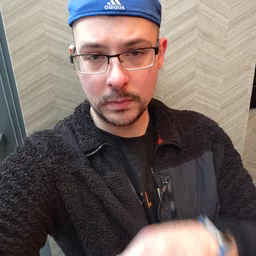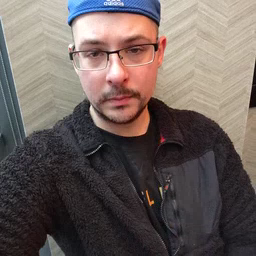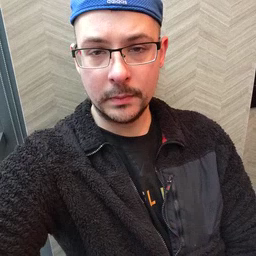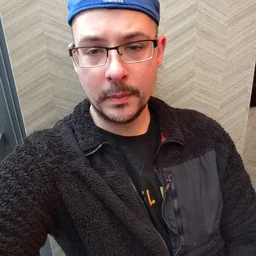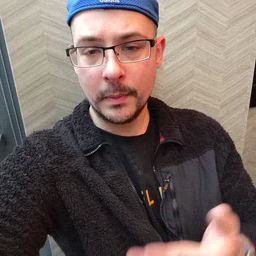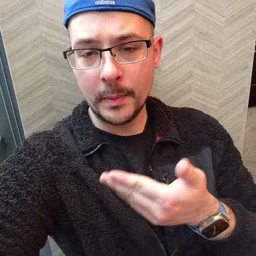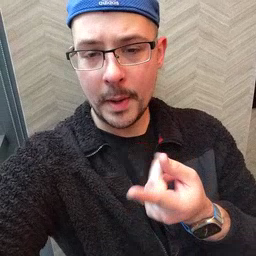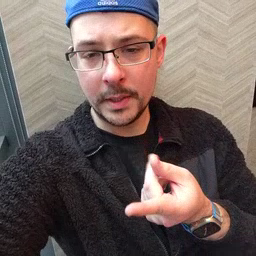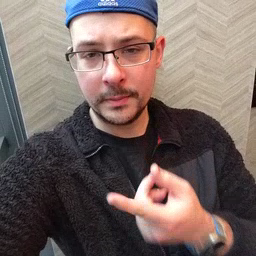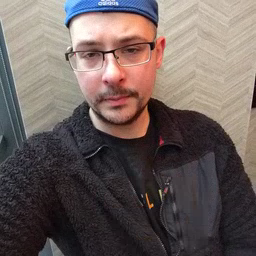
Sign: puppy